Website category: movie
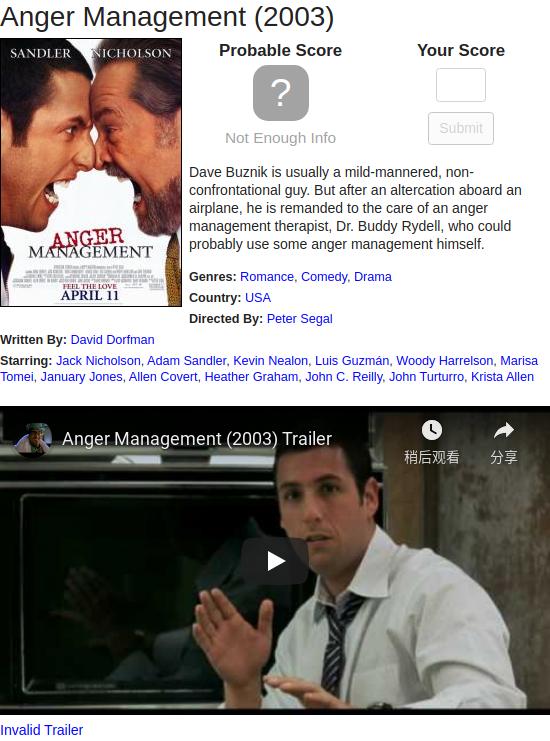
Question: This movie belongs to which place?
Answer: USA

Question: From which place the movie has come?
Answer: USA

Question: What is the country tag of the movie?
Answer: USA

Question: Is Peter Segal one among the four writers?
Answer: no

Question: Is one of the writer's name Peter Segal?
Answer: no

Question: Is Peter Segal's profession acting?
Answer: no

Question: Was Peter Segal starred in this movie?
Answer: no

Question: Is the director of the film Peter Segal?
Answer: yes

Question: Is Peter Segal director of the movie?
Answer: yes

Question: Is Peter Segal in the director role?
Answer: yes

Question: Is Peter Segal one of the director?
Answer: yes

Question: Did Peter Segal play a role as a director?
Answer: yes

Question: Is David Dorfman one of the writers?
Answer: yes

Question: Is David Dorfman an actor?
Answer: no

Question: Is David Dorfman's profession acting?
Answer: no

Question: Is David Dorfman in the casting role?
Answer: no

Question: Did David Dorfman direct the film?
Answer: no

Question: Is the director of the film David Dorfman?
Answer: no

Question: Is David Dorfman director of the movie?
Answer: no

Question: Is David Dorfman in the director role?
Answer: no

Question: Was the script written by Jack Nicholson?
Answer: no

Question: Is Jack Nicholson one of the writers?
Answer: no

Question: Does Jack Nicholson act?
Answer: yes

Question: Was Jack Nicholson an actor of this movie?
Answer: yes

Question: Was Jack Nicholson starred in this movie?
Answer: yes

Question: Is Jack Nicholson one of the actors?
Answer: yes

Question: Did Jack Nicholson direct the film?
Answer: no

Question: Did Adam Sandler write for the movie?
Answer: no

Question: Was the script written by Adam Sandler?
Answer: no

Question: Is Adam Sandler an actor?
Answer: yes

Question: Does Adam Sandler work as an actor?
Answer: yes

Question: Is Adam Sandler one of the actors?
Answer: yes

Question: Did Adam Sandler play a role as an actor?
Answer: yes

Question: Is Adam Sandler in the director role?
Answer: no

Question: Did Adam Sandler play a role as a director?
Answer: no

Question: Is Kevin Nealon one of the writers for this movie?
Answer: no

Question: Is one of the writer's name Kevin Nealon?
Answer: no

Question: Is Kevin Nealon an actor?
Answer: yes

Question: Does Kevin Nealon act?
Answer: yes

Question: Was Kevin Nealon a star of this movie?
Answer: yes

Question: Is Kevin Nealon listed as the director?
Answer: no

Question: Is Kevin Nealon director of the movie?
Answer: no

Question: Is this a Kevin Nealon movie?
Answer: no

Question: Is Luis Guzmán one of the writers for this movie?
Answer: no

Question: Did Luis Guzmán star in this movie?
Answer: yes

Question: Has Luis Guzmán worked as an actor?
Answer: yes

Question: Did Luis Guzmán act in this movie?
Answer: yes

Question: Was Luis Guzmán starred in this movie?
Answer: yes

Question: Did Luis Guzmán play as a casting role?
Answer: yes

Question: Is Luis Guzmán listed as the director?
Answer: no

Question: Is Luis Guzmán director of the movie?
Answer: no

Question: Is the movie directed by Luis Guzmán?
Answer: no

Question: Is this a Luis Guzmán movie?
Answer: no

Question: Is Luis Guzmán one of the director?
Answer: no

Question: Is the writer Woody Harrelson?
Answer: no

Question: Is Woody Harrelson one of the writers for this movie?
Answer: no

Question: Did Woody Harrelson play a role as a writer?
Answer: no

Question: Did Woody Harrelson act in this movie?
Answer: yes

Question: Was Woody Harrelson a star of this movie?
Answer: yes

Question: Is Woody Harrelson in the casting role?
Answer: yes

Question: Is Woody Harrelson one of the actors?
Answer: yes

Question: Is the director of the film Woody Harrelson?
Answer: no

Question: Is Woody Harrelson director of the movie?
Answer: no

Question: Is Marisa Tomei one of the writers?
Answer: no